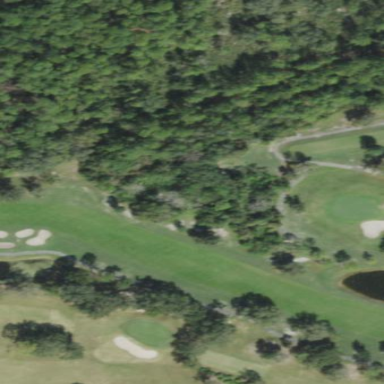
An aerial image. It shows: Grassy area designated as golf fairway.